Point out the variations between the two images.
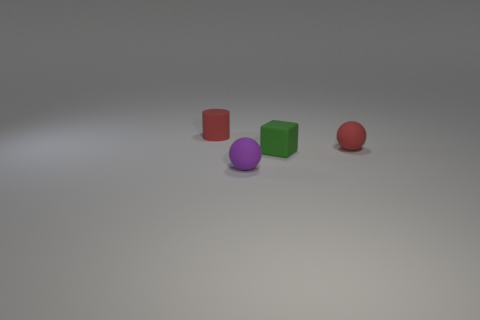
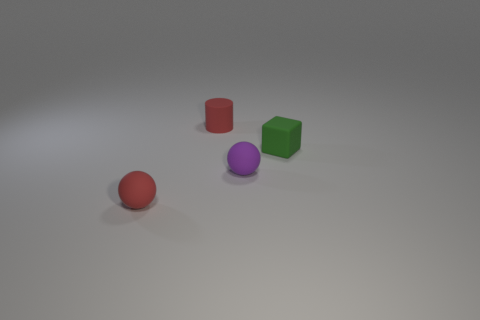
the small red sphere changed its location
the red matte ball moved
the small red rubber ball that is to the right of the red rubber cylinder is in a different location
the tiny red rubber sphere that is on the right side of the rubber cube moved
the small red rubber sphere right of the purple sphere changed its location